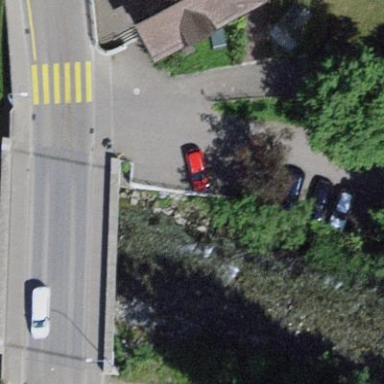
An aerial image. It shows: Street side parking area.